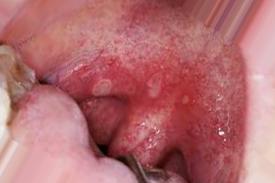
Condition: Mouth Ulcer